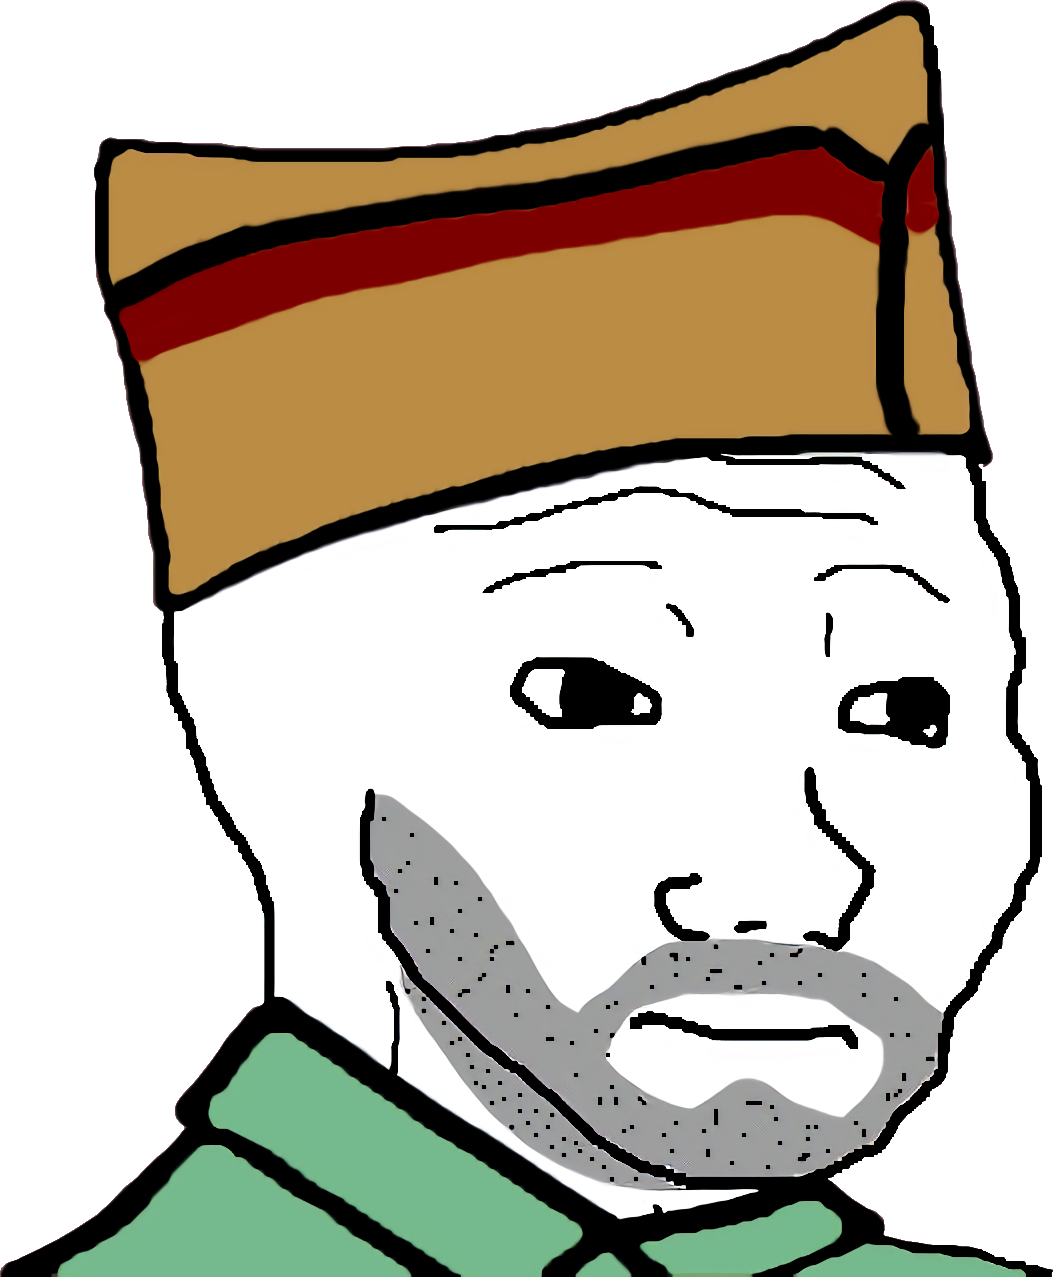
Label: 5_Doomer